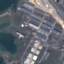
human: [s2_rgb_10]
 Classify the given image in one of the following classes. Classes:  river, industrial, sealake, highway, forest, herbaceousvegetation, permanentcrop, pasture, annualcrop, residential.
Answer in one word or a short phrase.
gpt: Industrial